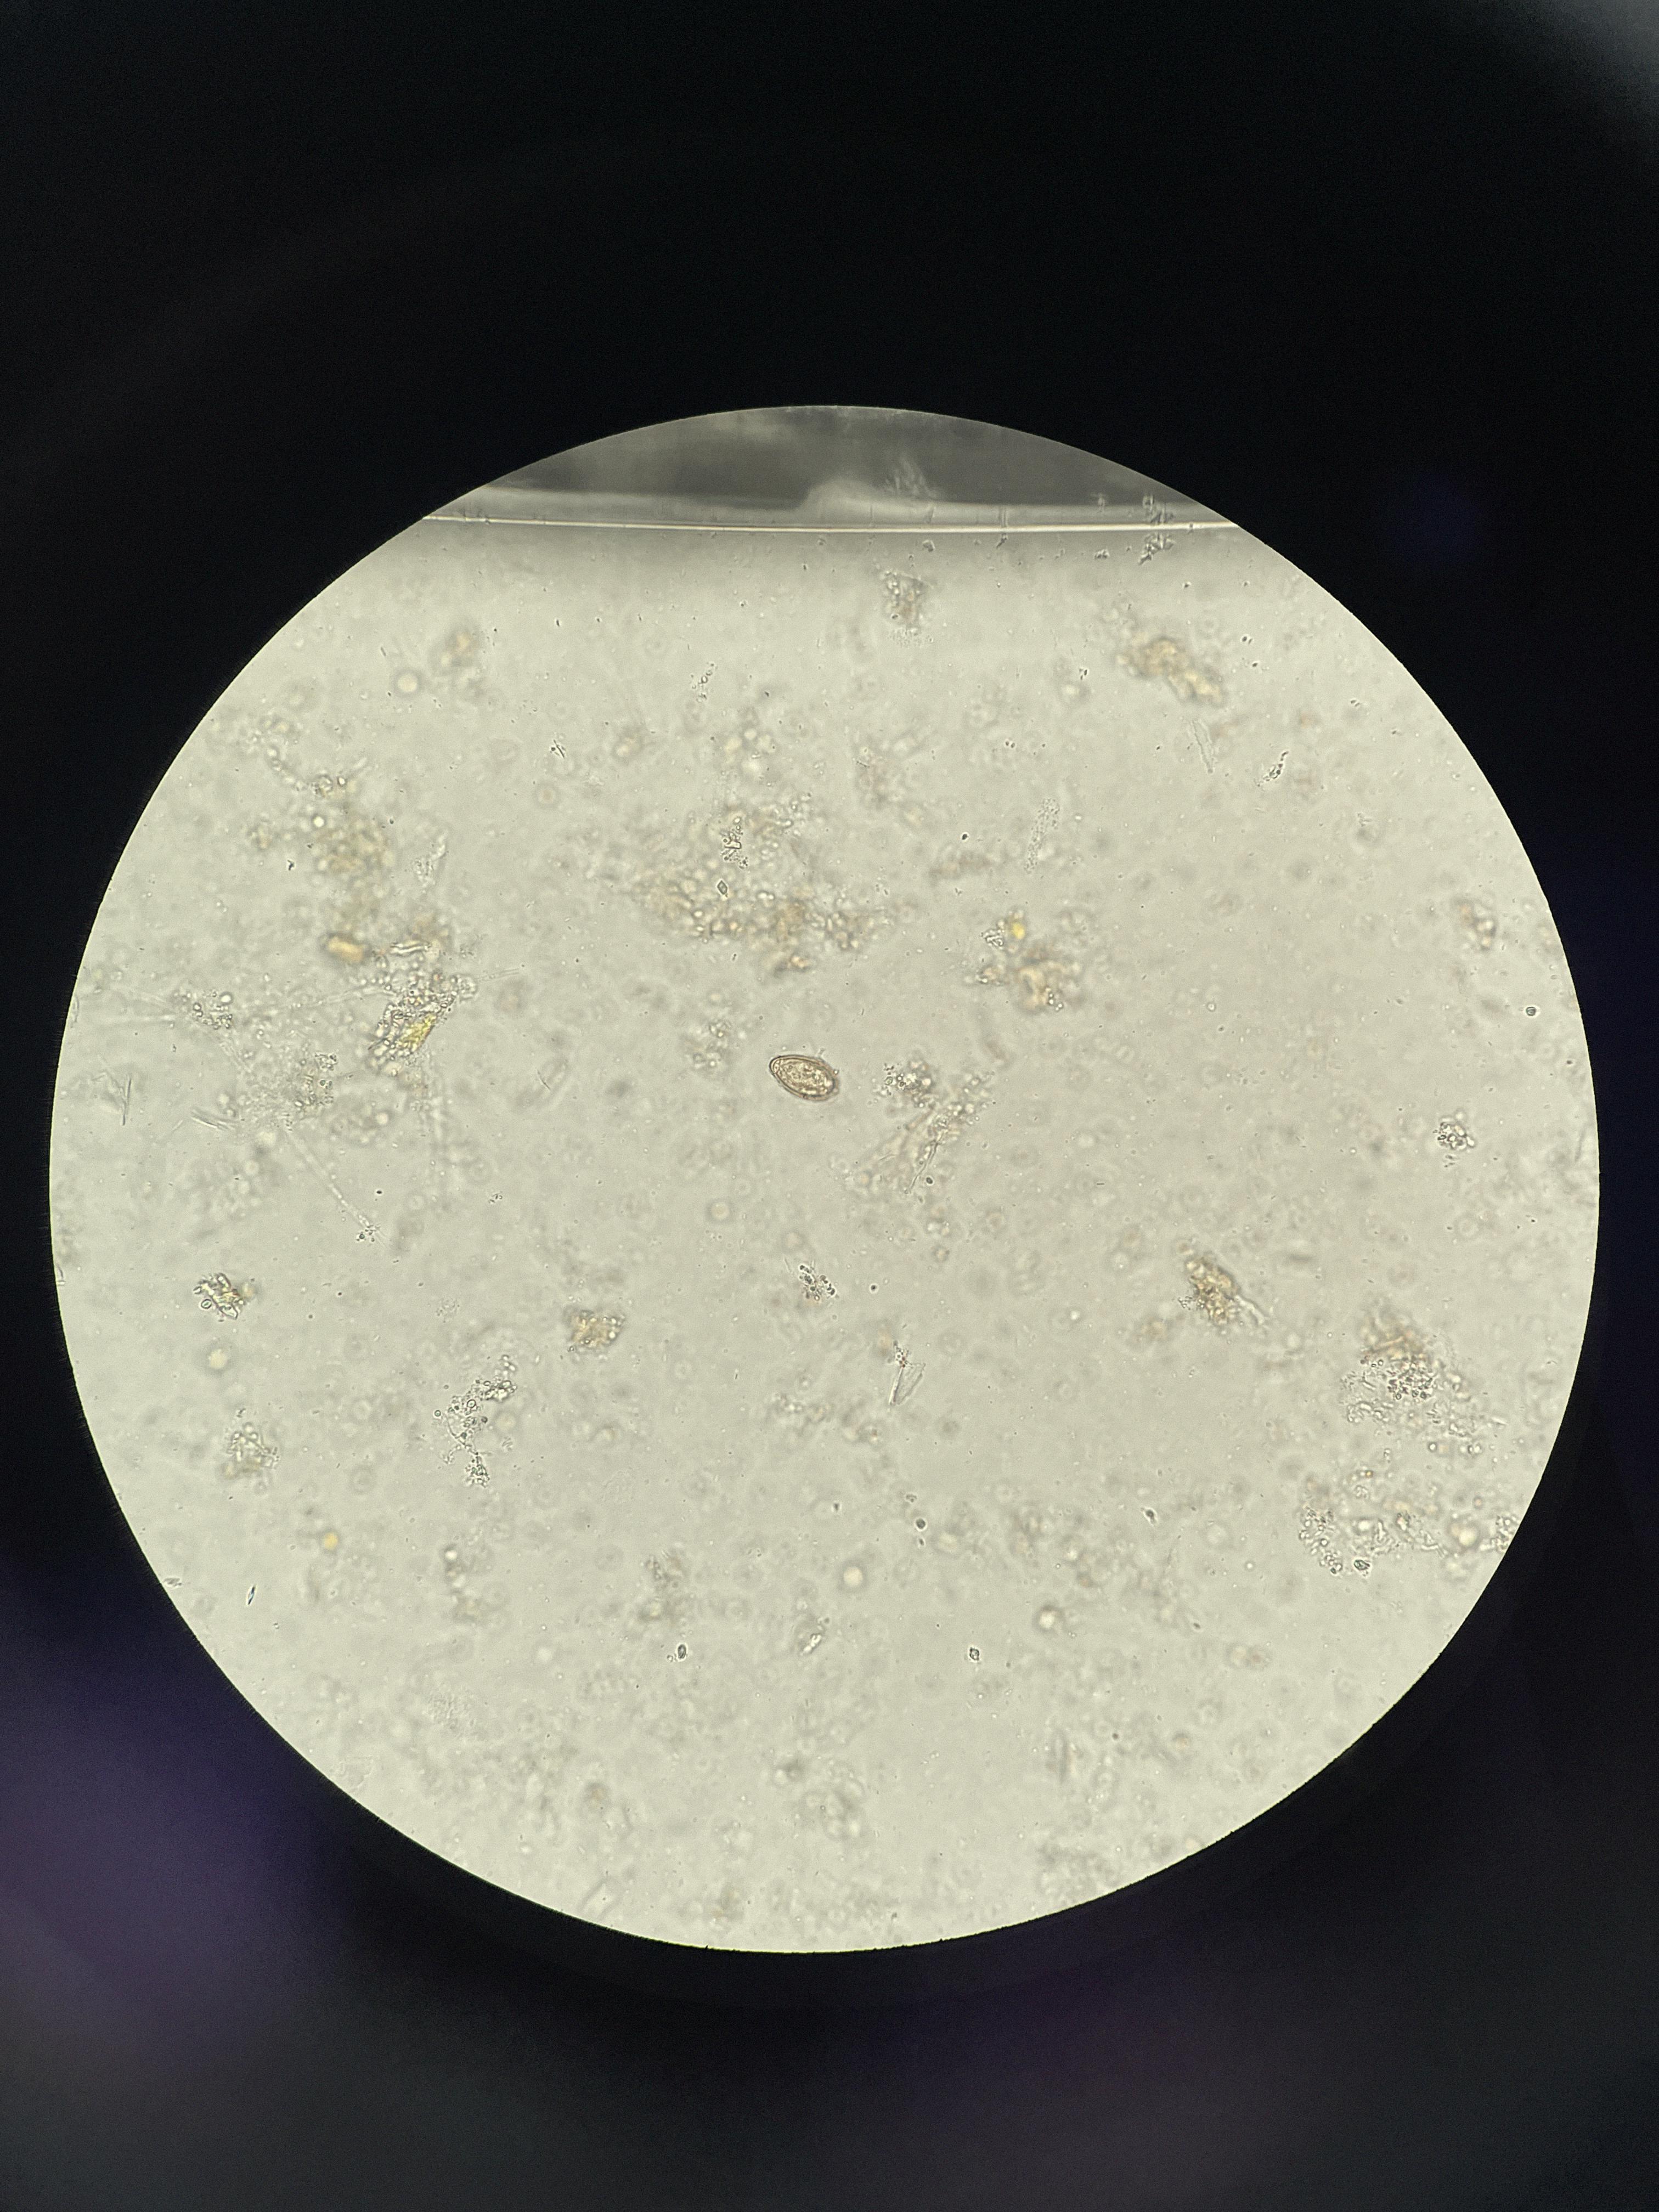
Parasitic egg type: Opisthorchis viverrine